九年级 · 画法几何学
如图, Rt $\triangle A B C$ 中, $\angle A C B=90^{\circ}$, 以 $A C$ 为直径的 $\odot O$ 交 $A B$ 于点 $D$, 过点 $D$ 作 $\odot O$ 的切线,与边 $B C$ 交于点 $E$, 若 $A D=\frac{9}{5}, A C=3$. 则 $D E$ 长为 $(\quad)$

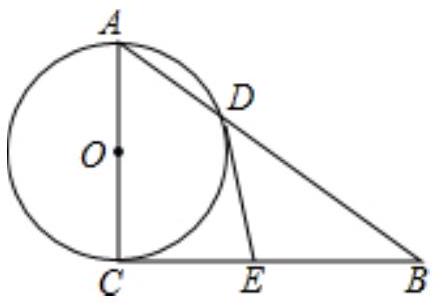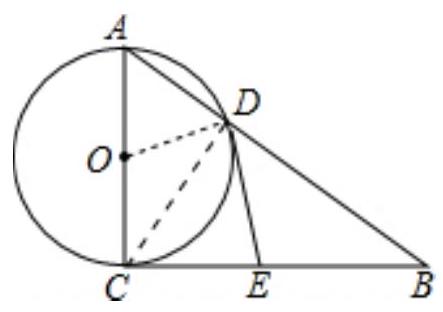
A. $\frac{3}{2}$
B. 2
C. $\frac{5}{2}$
D. $\sqrt{5}$
答案: B
解析: 解: 连接 $O D, C D$.

$\because A C$ 为 $\odot O$ 的直径,

$\therefore \angle A D C=90^{\circ}$,

$\because A D=\frac{9}{5}, A C=3$.

$\therefore C D=\frac{12}{5}$,

$\because O D=O C=O A$,

$\therefore \angle O C D=\angle O D C$,

$\because D E$ 是切线,

$\therefore \angle C D E+\angle O D C=90^{\circ}$.

$\because \angle O C D+\angle D C B=90^{\circ}$,

$\therefore \angle B C D=\angle C D E$,

$\therefore D E=C E$.

$\therefore \triangle A D C \sim \triangle A C B$,
$\therefore \angle B=\angle A C D$,

$\therefore \frac{C D}{B C}=\frac{A D}{A C}$,

$\therefore B C=\frac{A C \cdot C D}{A D}=\frac{3 \times \frac{12}{5}}{\frac{9}{5}}=4$

$\because \angle A C D+\angle D C B=90^{\circ}$,

$\therefore \angle B+\angle D C B=90^{\circ}, \angle B+\angle C D E=90^{\circ}, \angle C D E+\angle B D E=90^{\circ}$,

$\therefore \angle B=\angle B D E$,

$\therefore B E=D E$,

$\therefore B E=C E=D E$.

$\therefore D E=\frac{1}{2} B C=\frac{1}{2} \times 4=2$.

故选：B.

连接 $O D, C D$. 由切线长定理得 $C D=D E$, 可证明 $\triangle A D C \sim \triangle A C B$, 则可求得 $B D$, 再由勾股定理求得 $B C$, 可证明 $B E=D E$, 从而求得 $D E$ 的长.

本题考查了切线长定理、圆周角定理、相似三角形的判定和性质, 是基础知识要熟练掌握.